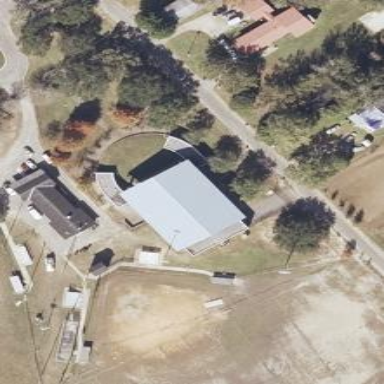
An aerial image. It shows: Theater building.